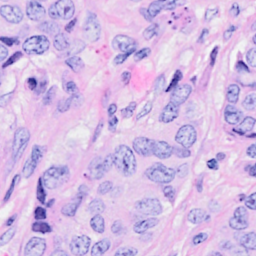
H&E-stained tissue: Breast